Question: I had a batch job fail under Tomcat 6.0.26 last night because of an out of memory exception.
Now I'm running the job again now within NetBeans where I have amended the Java VM settings. all appears well.
But can anyone tell me which configuration file in Tomcat I would have to change to allow the Windows service to run with the new settings?
I don't believe that I specify the new VM settings here:

I realise this may be a duplicate request but thanks anyway. I should add that Tomcat was not installed using the Windows Service Installer exe file described here:
<URL>
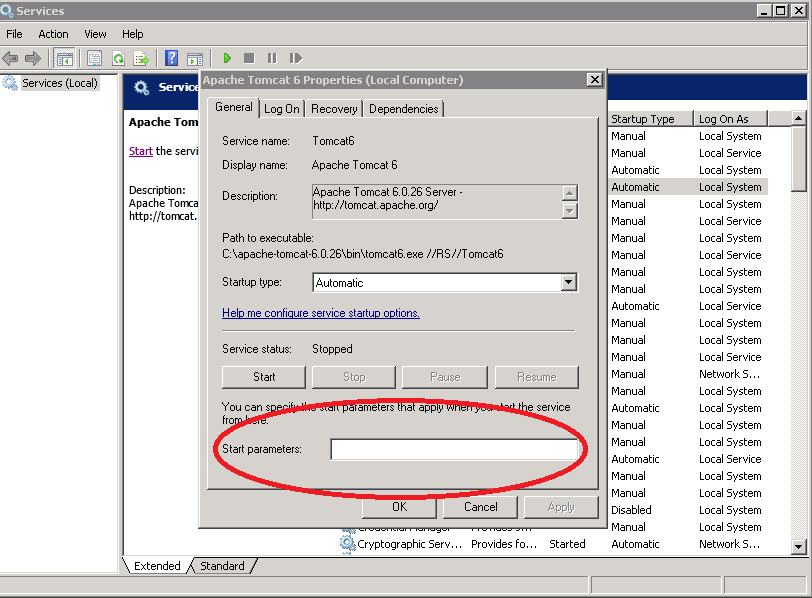
Answer: Probably a good idea to figure out exact cause for the out of memory error.
As most of the time however much increased, it will still go out of memory.
That said,
Uninstall the service.
Install the service with required values.
'''
C: omcat-installationin> tomcat6 //IS//Tomcat6 ++JvmOptions="-Xms128m;-Xmx768m" --DisplayName="Apache Tomcat 6"
'''
Check <URL> for other options.
If 'service.bat' is used for the installation, add required values in the 'service.bat' itself.
'''
"%EXECUTABLE%" //IS//%SERVICE_NAME% ... ++JvmOptions="-Xms128m;-Xmx768m"
'''
Also check <URL> which is the actual answer to that particular question, and same can be done in tomcat 6.
---
When tomcat is started as a standalone process using 'startup.bat'/'catalina.bat':
Create (or edit if existing) '<tomcat-extracted-dir>in\setenv.bat' and add an entry similar to following with required values.
'''
set "JAVA_OPTS=-Xms128m -Xmx768m -XX:MaxPermSize=256m %JAVA_OPTS%"
'''
If existing, '<tomcat-extracted-dir>in\setenv.bat' is used by 'catalina.bat' to load additional configuration.